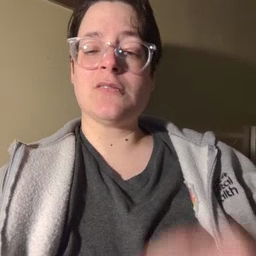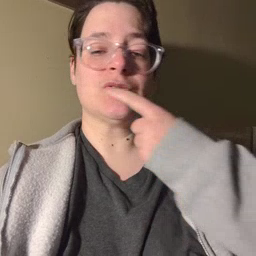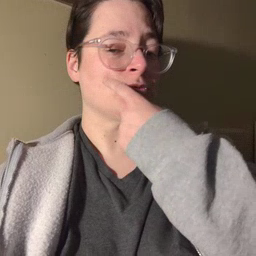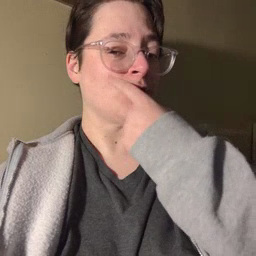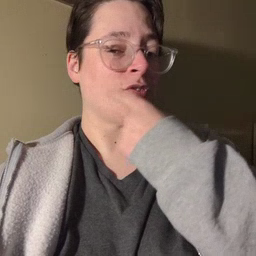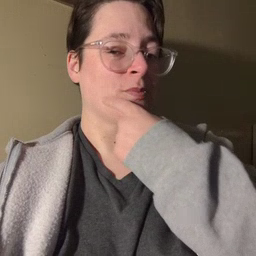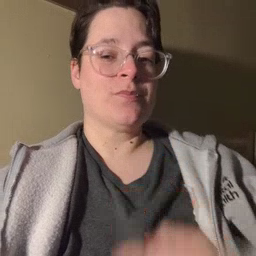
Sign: cheek